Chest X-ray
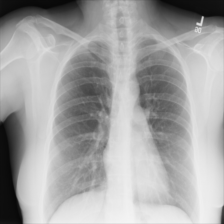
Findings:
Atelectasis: negative
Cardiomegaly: negative
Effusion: negative
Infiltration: negative
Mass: negative
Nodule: negative
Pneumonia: negative
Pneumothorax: negative
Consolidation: negative
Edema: negative
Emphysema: negative
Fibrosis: negative
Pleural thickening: negative
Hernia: negative